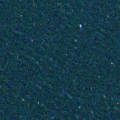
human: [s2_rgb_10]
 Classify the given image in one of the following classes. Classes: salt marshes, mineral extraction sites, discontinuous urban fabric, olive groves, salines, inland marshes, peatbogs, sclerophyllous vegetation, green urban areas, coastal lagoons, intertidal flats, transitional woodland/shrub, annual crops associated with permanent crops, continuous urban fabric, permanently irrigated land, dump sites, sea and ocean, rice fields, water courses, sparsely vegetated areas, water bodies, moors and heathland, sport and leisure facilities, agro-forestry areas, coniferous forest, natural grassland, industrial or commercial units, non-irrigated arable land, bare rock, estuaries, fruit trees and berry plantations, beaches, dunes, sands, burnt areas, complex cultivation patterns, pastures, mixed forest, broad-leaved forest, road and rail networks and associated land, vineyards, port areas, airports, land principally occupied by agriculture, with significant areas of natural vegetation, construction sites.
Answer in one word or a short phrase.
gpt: sea and ocean